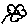
Label: flower